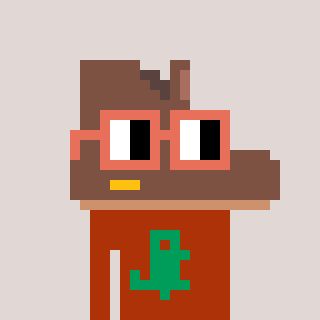
a pixel art character with square orange glasses, a boot-shaped head and a hotbrown-colored body on a warm background